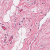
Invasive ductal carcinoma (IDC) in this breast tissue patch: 0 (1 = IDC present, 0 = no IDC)